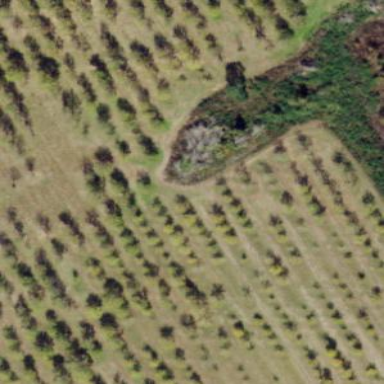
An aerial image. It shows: Plant nursery with trees.